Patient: sex F, age 59
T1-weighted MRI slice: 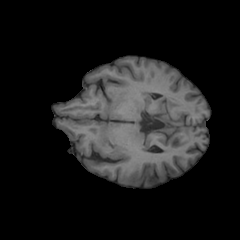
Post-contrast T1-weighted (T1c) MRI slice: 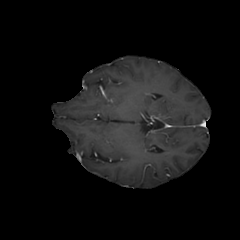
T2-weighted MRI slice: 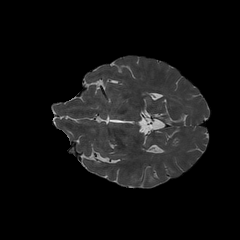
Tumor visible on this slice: no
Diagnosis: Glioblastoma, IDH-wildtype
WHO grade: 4